Question: Using Bot Framework SDK v-3 I was able to get the list of matching questions based on a keyword as suggested action/cards like this-
<URL>

Now, I am using the pre-release version SDK v-4 which uses the concepts of middle ware. So I did something like this in Startup.cs-
'''
services.AddBot<QnABot>(options =>
{
options.CredentialProvider = new ConfigurationCredentialProvider(Configuration);
var endpoint = new QnAMakerEndpoint
{
KnowledgeBaseId = kbId,
// Get the Host from the HTTP request example at https://www.qnamaker.ai
// For GA services: https://<Service-Name>.azurewebsites.net/qnamaker
// For Preview services: https://westus.api.cognitive.microsoft.com/qnamaker/v2.0
Host = hostURL,
EndpointKey = endpointKey
};
var qnaOptions = new QnAMakerMiddlewareOptions();
qnaOptions.Top = 5;
options.Middleware.Add(new QnAMakerMiddleware(endpoint, qnaOptions));
});
'''
I am only getting the first matching question's answer as the output in the chat window but not the matching questions as suggested action cards for the user to choose from. I used to have a separate dialog inherited from QnAMakerDialog in SDK v-3 along with the overridden function to manage my conversation flow. I am not sure how to manage that now within the middle ware as all I got from the documentation was this- <URL>
Any help with this please?
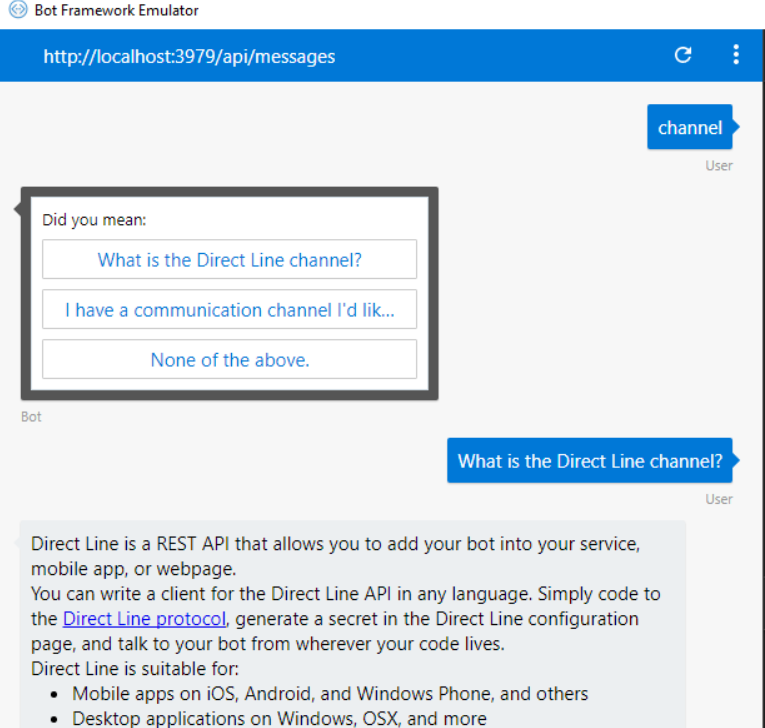
Answer: I found same question is reported in this github issue: <URL>, and as JonathanFingold suggested, we can use QnA maker service in bot code, and then send different response activity to user based on the number of matched questions returned from QnA maker service.
Besides, if you'd like to make the several choices displayed like in Bot Framework SDK v3, you can dynamically generate a hero card to display the suggested options. You can refer to the following sample code to display suggested options using hero card.
'''
var results = await QnA.GetAnswers(text);
switch (results.Length)
{
case 0:
await context.SendActivity($"I have no topics in the FAQ for '{text}'.");
await context.SendActivity("Ask me a question.");
break;
case 1:
await context.SendActivity(results[0].Answer);
break;
default:
//var options = MessageFactory.SuggestedActions(
// results.Select(r => r.Questions[0]).ToList(), "Did you mean:");
//options.SuggestedActions.Actions.Add(None);
//show options using HeroCard
var options = results.Select(r => r.Questions[0]).ToList();
var herocard = new HeroCard();
herocard.Text = "Did you mean:";
List<CardAction> buttons = new List<CardAction>();
foreach (var item in options)
{
buttons.Add(new CardAction()
{
Type = ActionTypes.ImBack,
Title = item.ToString(),
Value = item.ToString()
});
}
buttons.Add(new CardAction()
{
Type = ActionTypes.ImBack,
Title = "None of the above.",
Value = "None of the above."
});
herocard.Buttons = buttons;
var response = context.Activity.CreateReply();
response.Attachments = new List<Attachment>() { herocard.ToAttachment() };
await context.SendActivity(response);
break;
}
'''
<URL>